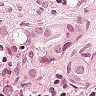
Metastatic tissue present: yes